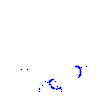
Particle: proton